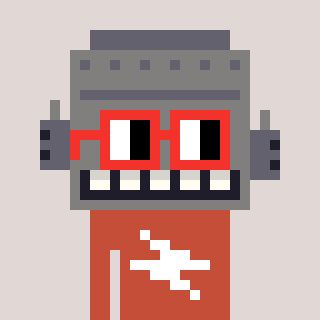
a pixel art character with square red glasses, a robot-shaped head and a rust-colored body on a warm background